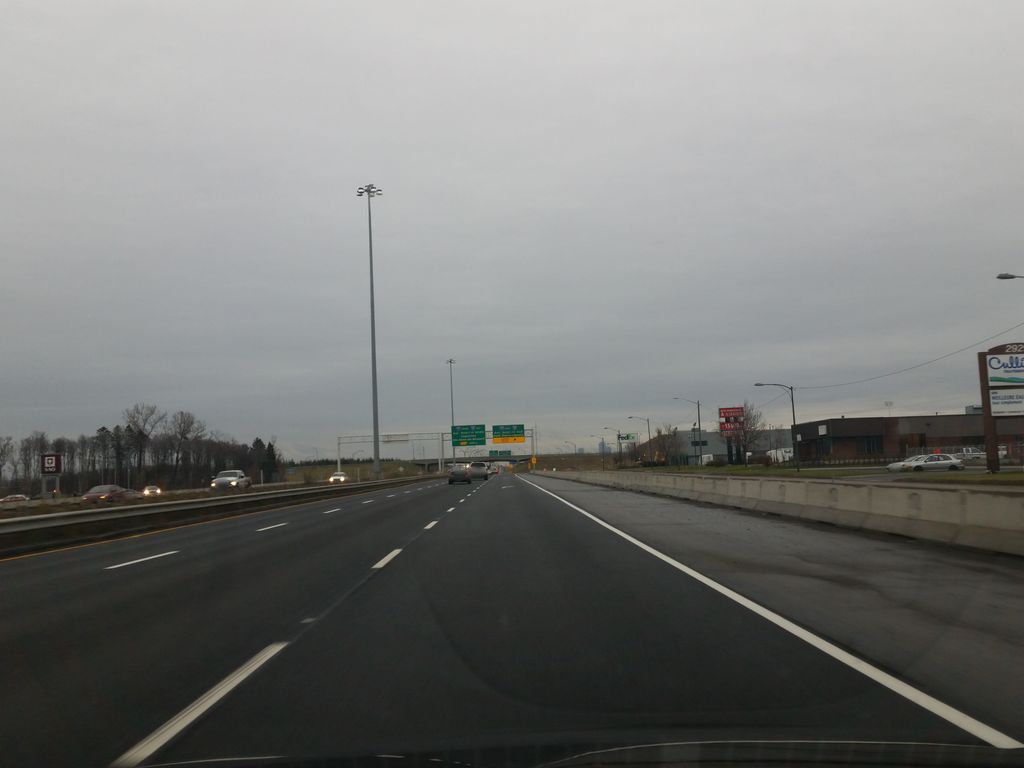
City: quebec_city